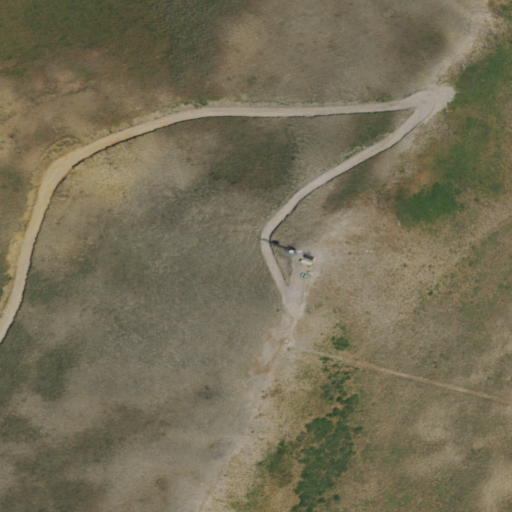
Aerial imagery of mountain in Nevada named Little Bald Mountain containing shrub and deciduous forest